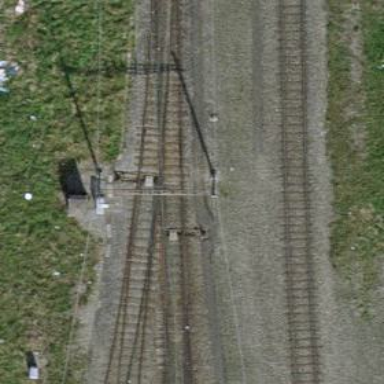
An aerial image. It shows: Single-track electrified rail service spur with contact line.